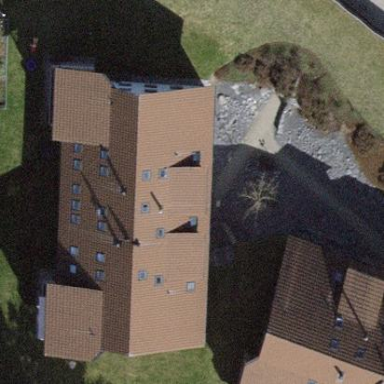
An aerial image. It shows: Image showing building with apartments.